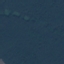
Land use / land cover: Forest